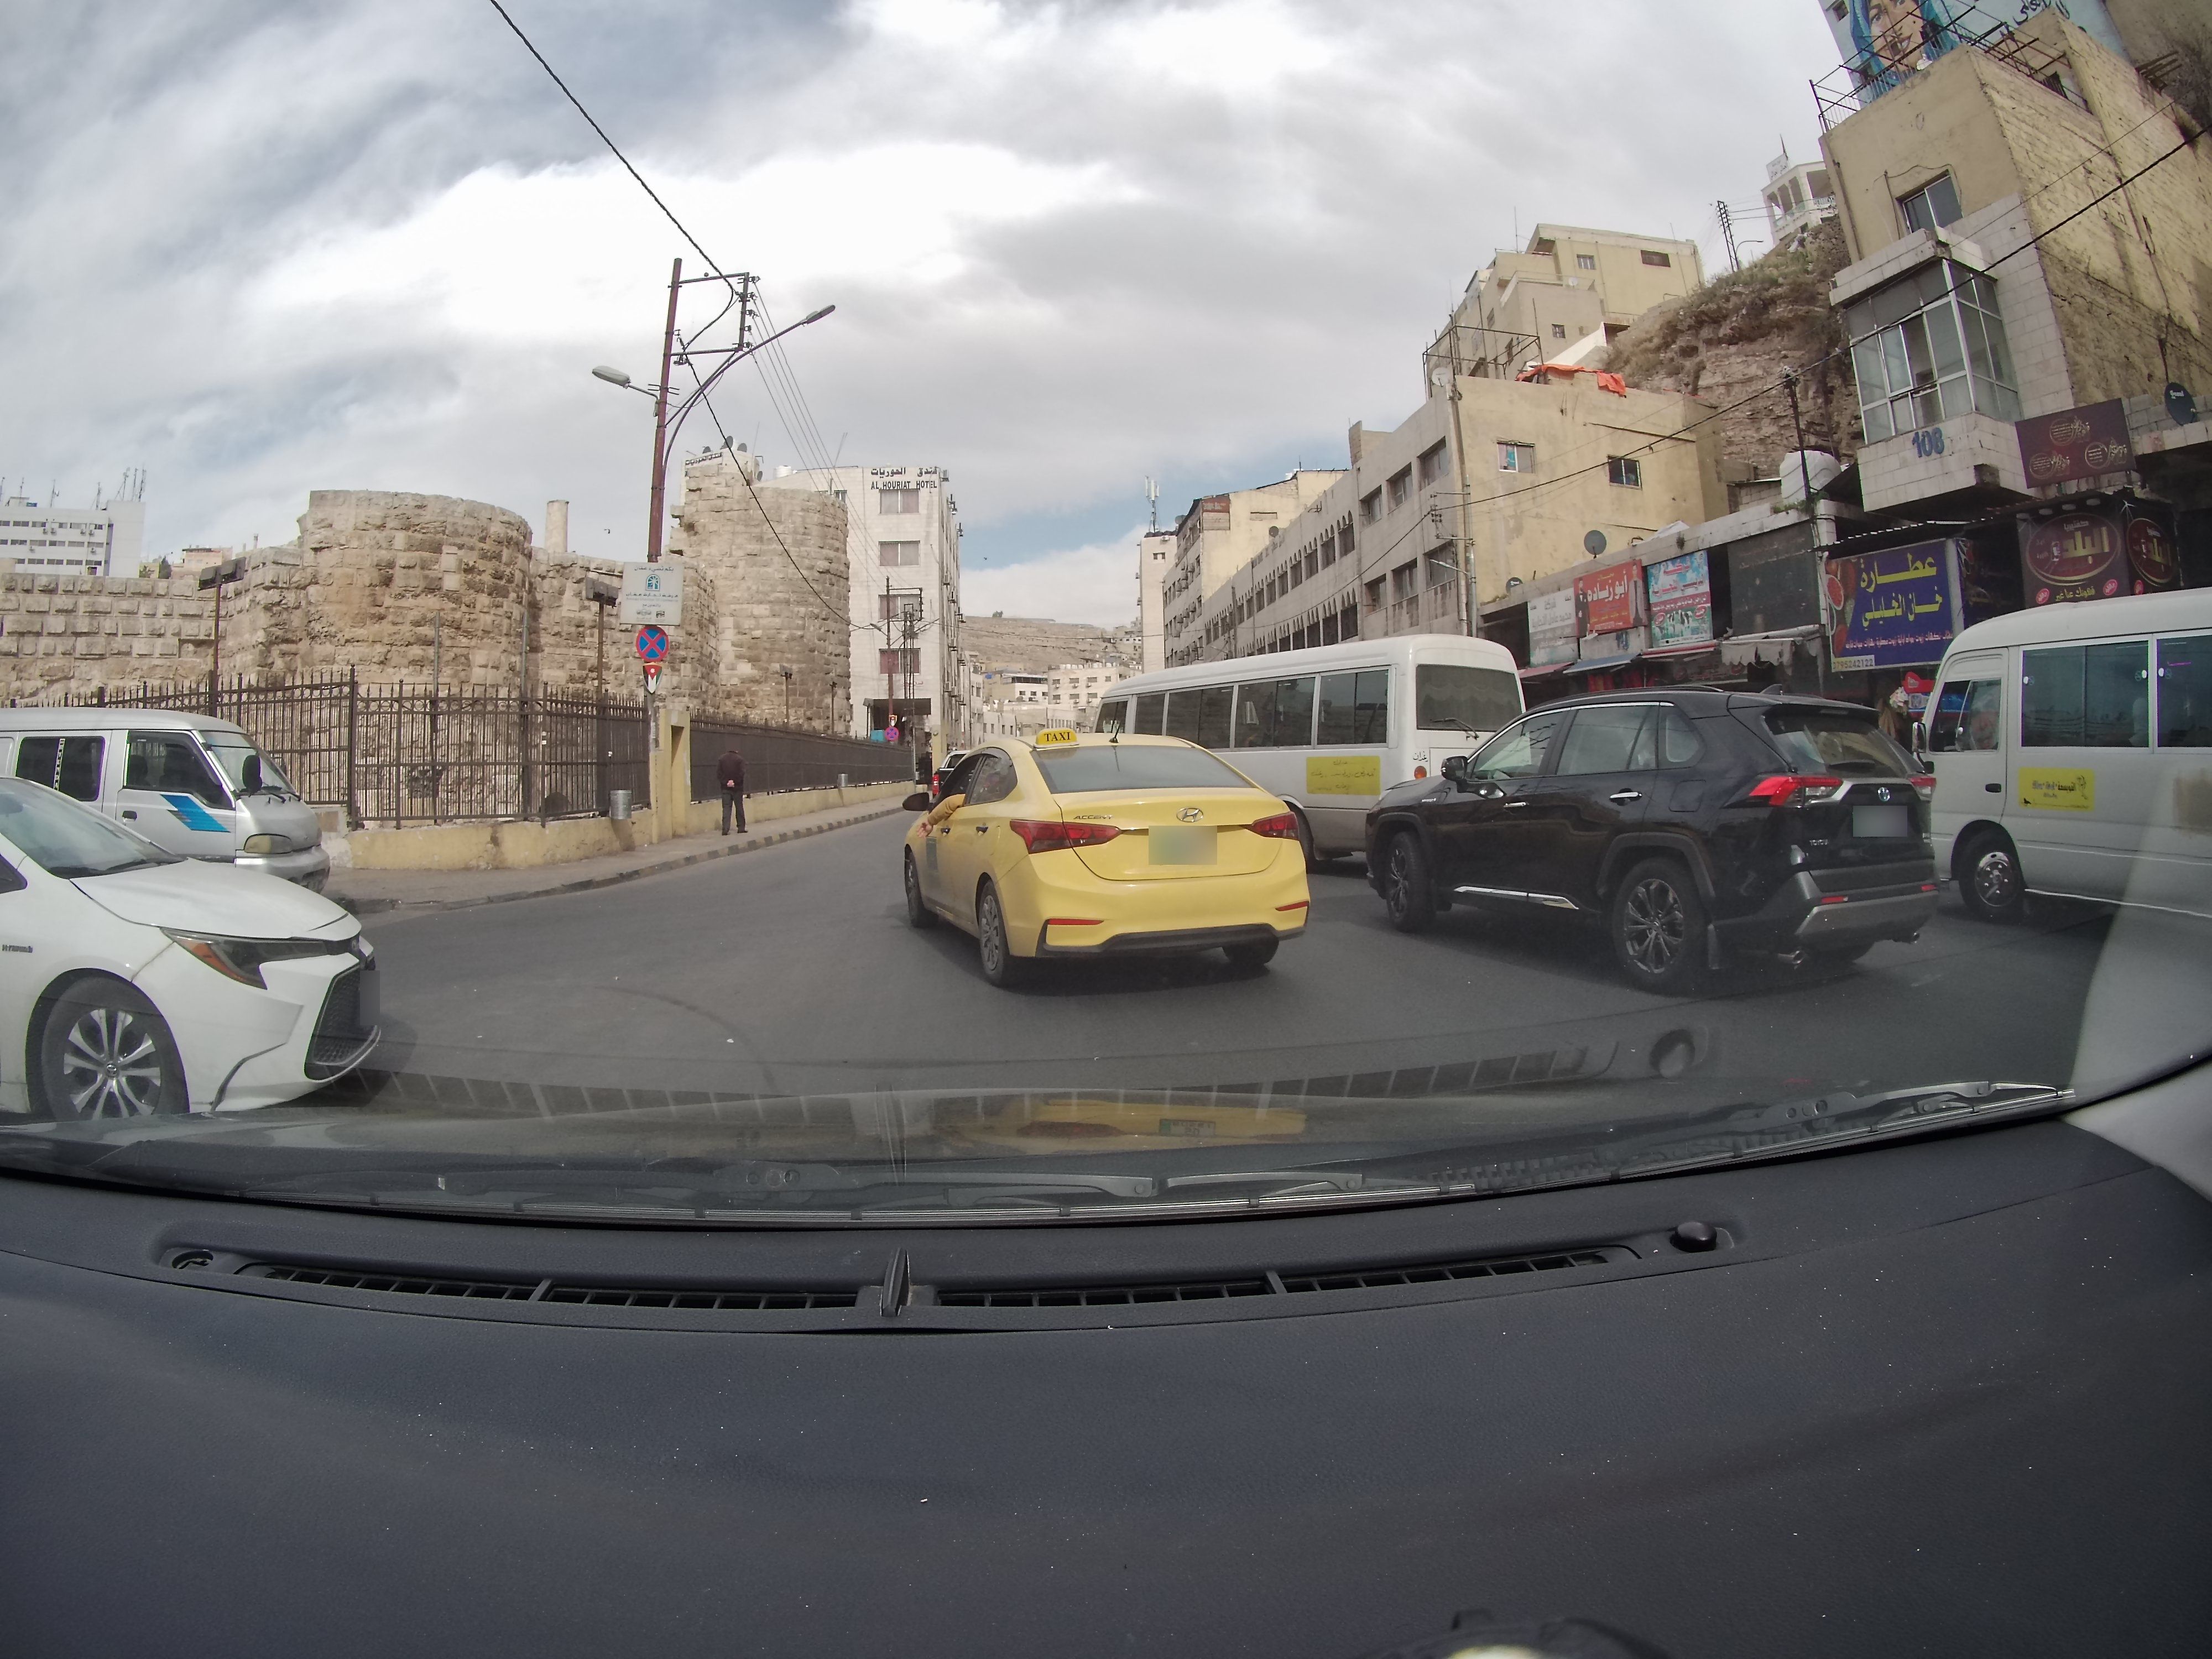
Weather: cloudy
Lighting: day
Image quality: good
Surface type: driving surface
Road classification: secondary, primary_link
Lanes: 2.0
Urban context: urban centre
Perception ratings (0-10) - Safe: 7.14, Lively: 7.86, Beautiful: 1.63, Boring: 4.58, Depressing: 4.3, Wealthy: 4.6